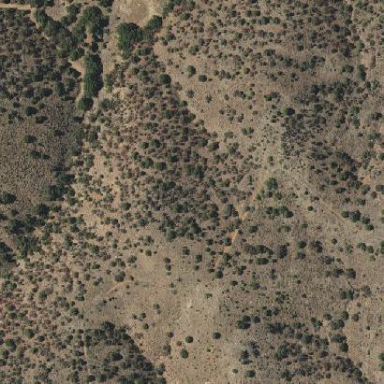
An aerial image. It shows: Evergreen needle-leaved woodland.